Field crop: maize
Growth stage: 1
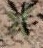
Species: atriplex